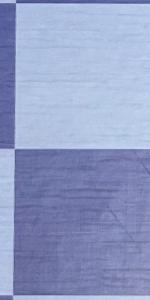
Label: Empty